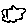
Label: cloud